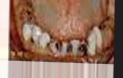
Condition: Caries